Question: I am rewriting a Bluetooth app with 3 Activities to use just 1 Activity and 3 Fragments:

So I have now 4 files:
- - - -
It almost works, but as an Android programming newbie I don't understand - what to do with Fragments when I show some other Fragment?
Should I just drop the Fragments (and remove from FragmentManager?) to be garbage collected?
Or should I add these 3 private variables to and reuse them (when the user navigates forwards and backwards)?
'''
private MainFragment mMainFragment;
private SettingsFragment mSettingsFragment;
private ScanningFragment mScanningFragment;
'''
Or does <URL> somehow manage all 3 Fragment for me - regardless if they are visible or not?
Here is my current code (it is simple, I just call 'replace()' all the time)-
'''
public class MainActivity extends Activity implements
MainListener,
SettingsListener,
ScanningListener,
BleWrapperUiCallbacks {
public void onCreate(Bundle savedInstanceState) {
super.onCreate(savedInstanceState);
requestWindowFeature(Window.FEATURE_INDETERMINATE_PROGRESS);
setContentView(R.layout.activity_main); // empty FrameLayout
Fragment fragment = new MainFragment();
getFragmentManager().beginTransaction()
.replace(R.id.root, fragment, "main")
.commit();
}
@Override
public boolean onOptionsItemSelected(MenuItem item) {
switch (item.getItemId()) {
case R.id.action_settings:
Fragment fragment = new SettingsFragment();
getFragmentManager().beginTransaction()
.addToBackStack(null)
.replace(R.id.root, fragment, "settings")
.commit();
break;
}
return super.onOptionsItemSelected(item);
}
// implementing SettingsFragment.SettingsListener interface
public void scanClicked() {
// TODO how to stop indicator when returned?
setProgressBarIndeterminateVisibility(true);
String address = // get from shared preferences
Fragment fragment = ScanningFragment.newInstance(address);
getFragmentManager().beginTransaction()
.addToBackStack(null)
.replace(R.id.root, fragment, "scan")
.commit();
}
'''
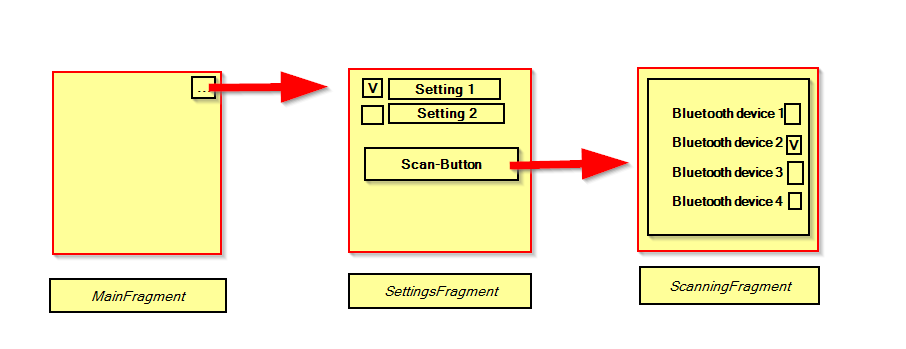
Answer: > Should I just drop the Fragments (and remove from FragmentManager?) to
be garbage collected?
No need to do anything else. FragmentManager is the guy in charge of Fragments' lifecycle. Once you call 'replace()', FragmentManager takes care for the rest. If needed it will keep fragment in memory, or release it.
> Or should I add these 3 private variables to MainActivity.java and
reuse them (when the user navigates forwards and backwards)?
No, don't do it because of the said above.
> Or does FragmentManager somehow manage all 3 Fragment for me -
regardless if they are visible or not?
Yes, it does. For instance, if you have invisible retained fragment, it's enough to create it once, and FragmentManager will take care of it and will keep it even when activity gets re-created during configuration change.
If you create fragments dynamically (as far as I can see, this is your case) then I suggest to add very first fragment dynamically too. You can do it like this.
'''
public void onCreate(Bundle savedInstanceState) {
super.onCreate(savedInstanceState);
requestWindowFeature(Window.FEATURE_INDETERMINATE_PROGRESS);
setContentView(R.layout.activity_main); // empty FrameLayout
if (savedInstanceState == null) { // <- important
Fragment fragment = new MainFragment();
getFragmentManager().beginTransaction()
.replace(R.id.root, fragment, "main")
.commit();
}
}
'''
This will ensure you don't duplicate MainFragment on configuration change, because when 'savedInstanceState' is not null, then FragmentManager keeps instance of your fragment already.